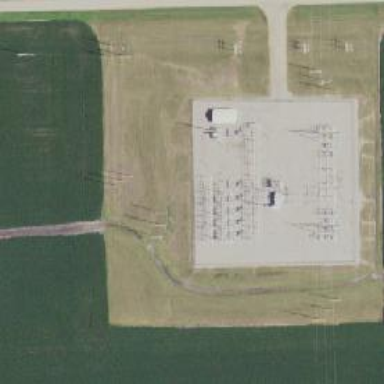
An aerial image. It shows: Switch for power supply.